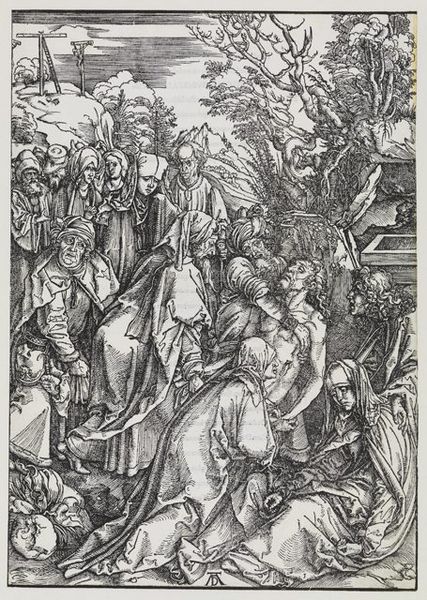
Titel: Die Grablegung Christi
Künstler: Albrecht Dürer
Standort: Karlsruhe
Institution: Staatliche Kunsthalle Karlsruhe
Schlagwörter: baum, berg, felsen, gott, gruppe, hand, himmel, kopf, mann, nackt, weiß, wolken, bäume, frauen, menschen, äste, frau, grau, hut, hüte, kleid, kleider, kopfbedeckungen, köpfe, männer, schwarz, zeichnung, leute, menge, gesichter, mütze, mützen, arm, bibel, blicke, falten, halten, johannes, leiche, tod, tot, toter, trauer, signatur, hügel, natur, zweige, stehend, gewänder, personen, gebeugt, locken, kinder, engel, garten, kopfbedeckung, holzschnitt, düster, berge, fels, grafik, signiert, leiter, weiber, kopftuch, liegend, stütze, kreuz, religion, weinen, druck, schwarz-weiss, druckgrafik, radierung, stich, soldat, verletzt, mäntel, verzweiflung, karfreitag, begräbnis, gruft, kreuze, sarg, anhänger, christus, grab, jesus, kreuzabnahme, kreuzigung, leichnam, ostern, sterben, kranker, christlich, hilfe, leid, schmerz, priester, heiliger, herz, dürer, jünger, heilig, maria, kupferstich, magdalena, beweinung, jerusalem, maria magdalena, trauern, biblisch, grablegung, schawarz, grablege, gekreuzigter, abnahme, golgotha, albrecht dürer, gran, galgen, leitern, golgatha, bestattung, lukas, fauen, pöbel, kreuzesabnahme, gerg, kreuzberg, s, esus, 15. jahrhundert, baldung, kreuziung, die auferstehung, jesus bei der kreuzabnahme, die trauer, die grablegung, teilnahme, die totensalbung, sgniert, zeiuchnung, herz#